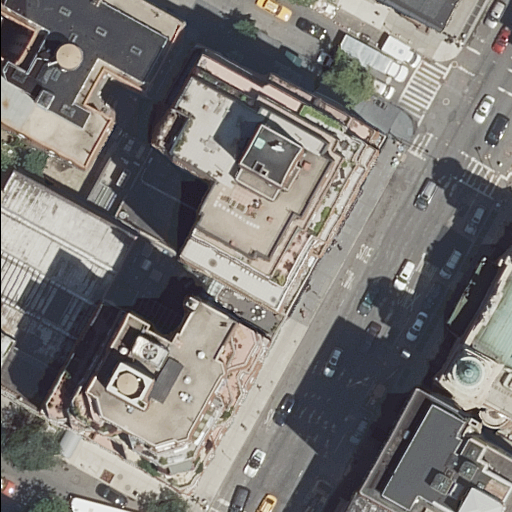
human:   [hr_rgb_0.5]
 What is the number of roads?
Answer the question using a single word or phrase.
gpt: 3

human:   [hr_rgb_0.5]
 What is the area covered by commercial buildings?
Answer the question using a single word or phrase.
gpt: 0m2

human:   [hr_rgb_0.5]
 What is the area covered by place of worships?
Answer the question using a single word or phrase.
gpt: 2477m2

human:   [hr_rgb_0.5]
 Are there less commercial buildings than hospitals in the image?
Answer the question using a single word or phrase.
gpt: yes

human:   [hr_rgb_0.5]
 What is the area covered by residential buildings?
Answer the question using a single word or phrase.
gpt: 3552m2

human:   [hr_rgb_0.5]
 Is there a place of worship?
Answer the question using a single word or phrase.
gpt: yes

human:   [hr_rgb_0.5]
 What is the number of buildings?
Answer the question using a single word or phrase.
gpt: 9

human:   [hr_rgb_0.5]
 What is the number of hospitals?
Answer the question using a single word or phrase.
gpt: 1

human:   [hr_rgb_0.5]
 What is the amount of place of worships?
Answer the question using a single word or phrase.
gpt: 1

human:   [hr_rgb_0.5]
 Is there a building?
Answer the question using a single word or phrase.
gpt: yes

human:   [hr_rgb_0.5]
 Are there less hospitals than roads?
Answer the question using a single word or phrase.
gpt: yes

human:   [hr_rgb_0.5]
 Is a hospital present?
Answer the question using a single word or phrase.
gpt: yes

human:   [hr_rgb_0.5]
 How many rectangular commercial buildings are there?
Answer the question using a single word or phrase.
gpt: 0

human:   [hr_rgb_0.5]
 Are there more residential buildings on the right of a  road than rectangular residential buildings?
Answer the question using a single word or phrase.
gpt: no

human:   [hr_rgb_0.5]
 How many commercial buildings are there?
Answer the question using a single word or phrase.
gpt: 0

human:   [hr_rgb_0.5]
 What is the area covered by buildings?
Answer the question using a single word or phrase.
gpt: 6030m2

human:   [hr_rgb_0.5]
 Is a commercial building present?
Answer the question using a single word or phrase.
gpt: no

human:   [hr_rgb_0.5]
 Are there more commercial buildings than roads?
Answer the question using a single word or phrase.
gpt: no

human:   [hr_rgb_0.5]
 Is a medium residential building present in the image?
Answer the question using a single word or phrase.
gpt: yes

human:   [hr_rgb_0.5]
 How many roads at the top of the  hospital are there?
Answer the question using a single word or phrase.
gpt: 0

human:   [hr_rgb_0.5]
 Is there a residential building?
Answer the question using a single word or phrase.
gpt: yes

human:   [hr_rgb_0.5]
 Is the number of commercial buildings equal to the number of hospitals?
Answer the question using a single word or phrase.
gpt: no

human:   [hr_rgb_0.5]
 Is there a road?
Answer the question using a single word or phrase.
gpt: yes

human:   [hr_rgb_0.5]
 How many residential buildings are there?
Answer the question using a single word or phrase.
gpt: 8

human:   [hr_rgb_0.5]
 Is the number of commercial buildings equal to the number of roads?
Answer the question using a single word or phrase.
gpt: no

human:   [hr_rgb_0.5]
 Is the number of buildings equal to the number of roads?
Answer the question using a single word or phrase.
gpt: no

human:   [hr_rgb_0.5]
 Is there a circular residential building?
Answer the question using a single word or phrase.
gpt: no

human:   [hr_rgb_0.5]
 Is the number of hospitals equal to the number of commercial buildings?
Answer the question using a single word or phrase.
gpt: no

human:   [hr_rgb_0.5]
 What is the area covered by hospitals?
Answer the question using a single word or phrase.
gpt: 8712m2

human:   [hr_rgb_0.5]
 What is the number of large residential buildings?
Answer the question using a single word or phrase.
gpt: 3

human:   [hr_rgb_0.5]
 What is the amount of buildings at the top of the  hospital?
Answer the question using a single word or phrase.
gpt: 0

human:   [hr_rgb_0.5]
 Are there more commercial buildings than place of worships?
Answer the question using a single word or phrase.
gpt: no

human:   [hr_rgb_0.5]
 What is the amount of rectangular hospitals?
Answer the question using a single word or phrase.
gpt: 0

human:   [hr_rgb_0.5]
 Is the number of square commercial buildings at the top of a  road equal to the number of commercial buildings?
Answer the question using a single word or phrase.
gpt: yes

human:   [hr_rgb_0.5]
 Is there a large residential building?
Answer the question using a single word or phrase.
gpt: yes

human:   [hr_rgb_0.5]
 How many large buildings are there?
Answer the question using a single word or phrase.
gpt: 4

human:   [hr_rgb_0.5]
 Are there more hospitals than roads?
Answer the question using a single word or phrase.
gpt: no

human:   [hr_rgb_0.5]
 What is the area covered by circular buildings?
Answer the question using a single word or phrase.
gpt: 0m2

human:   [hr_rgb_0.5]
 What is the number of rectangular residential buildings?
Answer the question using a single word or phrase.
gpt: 4

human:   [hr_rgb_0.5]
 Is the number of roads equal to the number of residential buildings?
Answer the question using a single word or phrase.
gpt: no

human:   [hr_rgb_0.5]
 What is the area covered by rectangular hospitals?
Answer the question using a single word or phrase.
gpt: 0m2

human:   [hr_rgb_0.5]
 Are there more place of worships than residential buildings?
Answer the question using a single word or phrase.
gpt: no

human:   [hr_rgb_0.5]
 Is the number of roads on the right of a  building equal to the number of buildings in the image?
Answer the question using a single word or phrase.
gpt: no

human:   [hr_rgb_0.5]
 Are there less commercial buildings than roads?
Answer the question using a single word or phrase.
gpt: yes

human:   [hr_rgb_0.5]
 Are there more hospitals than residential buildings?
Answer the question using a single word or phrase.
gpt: no

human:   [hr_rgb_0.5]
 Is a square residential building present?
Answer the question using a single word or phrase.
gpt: no

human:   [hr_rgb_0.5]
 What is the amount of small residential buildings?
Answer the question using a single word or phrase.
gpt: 3

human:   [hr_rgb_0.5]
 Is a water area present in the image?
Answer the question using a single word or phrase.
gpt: no

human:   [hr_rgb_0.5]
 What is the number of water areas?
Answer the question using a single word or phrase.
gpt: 0

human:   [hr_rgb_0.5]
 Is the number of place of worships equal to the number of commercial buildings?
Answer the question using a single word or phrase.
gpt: no

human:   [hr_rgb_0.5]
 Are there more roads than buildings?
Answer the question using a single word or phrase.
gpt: no

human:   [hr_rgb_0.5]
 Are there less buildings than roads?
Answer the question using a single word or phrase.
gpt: no

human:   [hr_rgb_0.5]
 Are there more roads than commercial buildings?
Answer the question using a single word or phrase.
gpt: yes

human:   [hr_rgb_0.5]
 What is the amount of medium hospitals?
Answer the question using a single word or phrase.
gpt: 0

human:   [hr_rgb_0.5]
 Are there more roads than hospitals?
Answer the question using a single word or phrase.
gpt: yes

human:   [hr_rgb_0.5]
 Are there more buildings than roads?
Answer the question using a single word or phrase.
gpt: yes

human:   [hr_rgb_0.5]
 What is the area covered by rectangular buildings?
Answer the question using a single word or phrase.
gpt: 218m2

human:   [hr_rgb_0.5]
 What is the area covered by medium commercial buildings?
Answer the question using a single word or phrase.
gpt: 0m2

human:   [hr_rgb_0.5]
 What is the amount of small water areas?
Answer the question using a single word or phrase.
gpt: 0

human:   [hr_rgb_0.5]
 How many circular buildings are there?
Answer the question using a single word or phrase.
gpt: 0

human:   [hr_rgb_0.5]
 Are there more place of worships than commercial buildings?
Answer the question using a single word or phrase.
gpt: yes

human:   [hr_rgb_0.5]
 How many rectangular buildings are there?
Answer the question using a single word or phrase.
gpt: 4

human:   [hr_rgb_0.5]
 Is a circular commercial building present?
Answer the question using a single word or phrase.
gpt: no

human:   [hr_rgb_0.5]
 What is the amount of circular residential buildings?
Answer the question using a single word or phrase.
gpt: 0